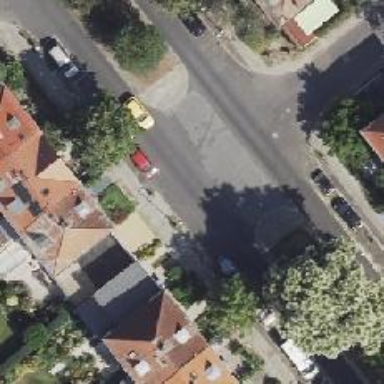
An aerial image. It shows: Residential road with separate asphalt sidewalk.